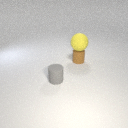
large yellow rubber sphere above small brown rubber cylinder